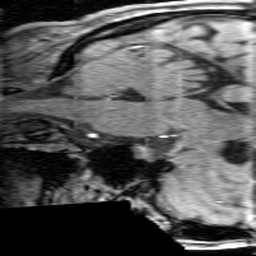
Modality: angio
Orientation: sagittal
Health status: ill
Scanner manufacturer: siemens
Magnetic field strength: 1.5 T
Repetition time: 0.039 s
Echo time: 0.00502 s